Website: home-depot
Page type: account-selection
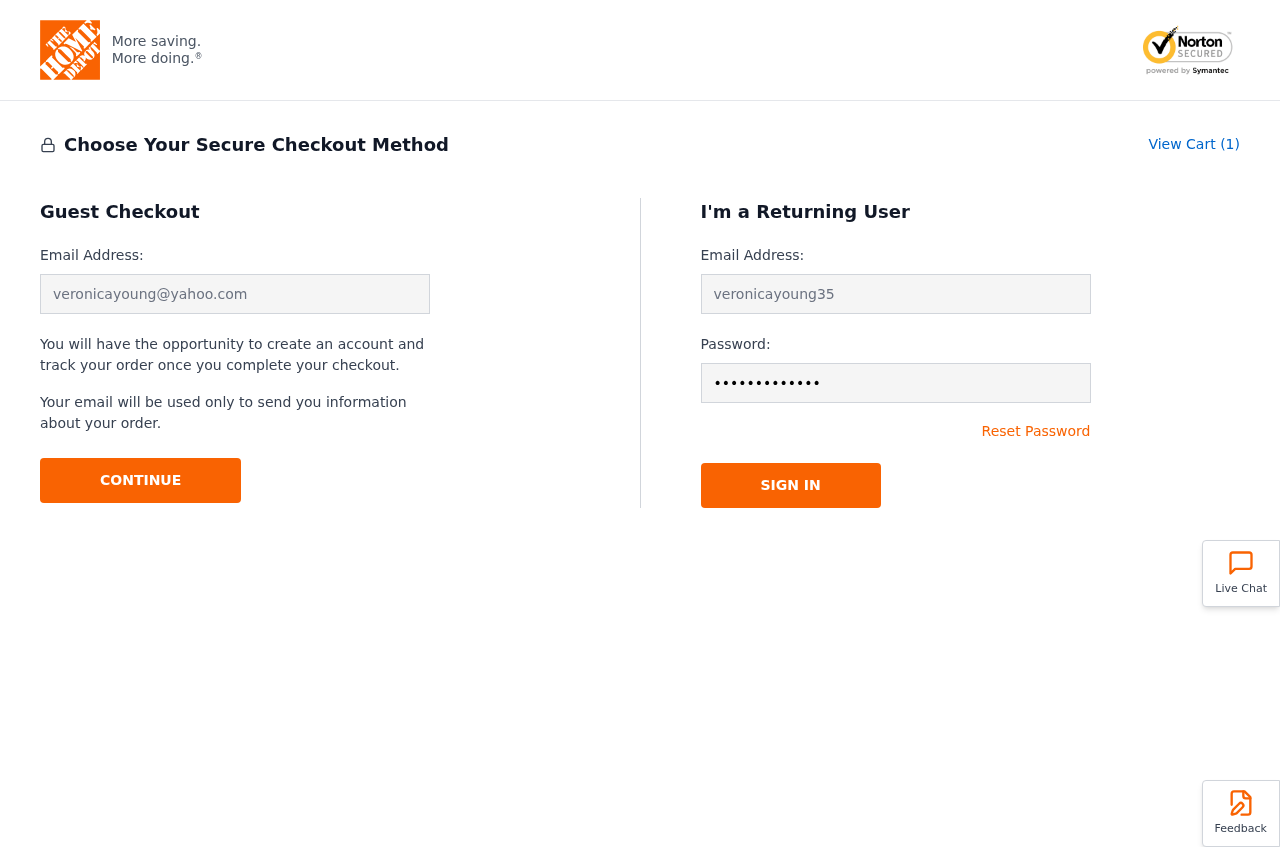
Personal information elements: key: PII_EMAIL
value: veronicayoung@yahoo.com
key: PII_LOGIN_USERNAME
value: veronicayoung35
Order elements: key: ORDER_NUM_ITEMS
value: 1